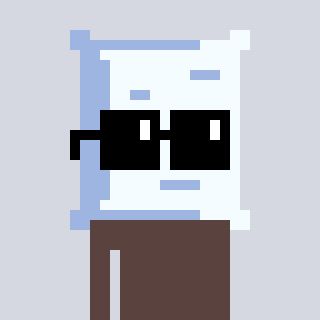
a pixel art character with square black sunglasses, a pillow-shaped head and a darkbrown-colored body on a cool background